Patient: sex M, age 60
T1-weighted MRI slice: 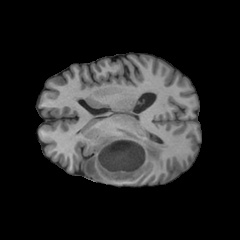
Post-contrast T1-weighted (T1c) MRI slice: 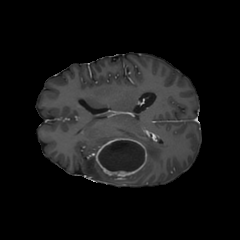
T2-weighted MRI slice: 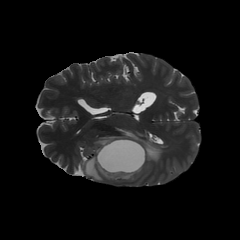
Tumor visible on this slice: yes
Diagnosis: Glioblastoma, IDH-wildtype
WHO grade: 4